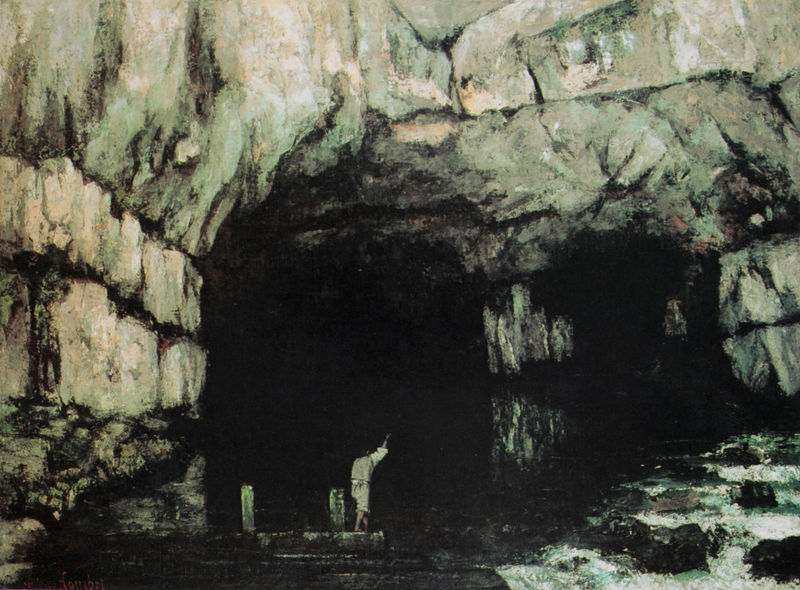
Titel: Die Quelle der Loue
Künstler: Gustave Courbet
Standort: Washington, D.C.
Institution: The National Gallery of Art
Schlagwörter: berg, blau, dunkel, felsen, gestein, hand, mann, meer, schatten, wasser, weiß, fluss, gelb, grün, see, grau, hell, kleid, licht, nacht, pfeiler, rücken, schwarz, tür, zeichnung, weg, arm, kleidung, mensch, stehen, stein, steine, bild, signatur, bach, natur, spiegelung, gewässer, boden, dunkelheit, figur, kutte, stehend, decke, höhle, rosa, wasserfall, boot, kahn, ruder, gischt, wellen, ansicht, bogen, schiffer, fels, angst, steg, treppen, ruderer, finster, stufen, zeigen, gestalt, foto, fotografie, bögen, eingang, courbet, gewölbe, fern, barfuß, furcht, quader, floss, flösser, hilfe, böcklin, grotte, kluft, fähre, deuten, arnold, arnold böcklin, tunnel, hilflos, orientierung, eisig, spalt, barke, kreidezeichnung, spalte, shcwarz, styx, capri, mysteriös, denkel, tropfstein, emotional, fuhrmann, infahrt, gtorr